Field crop: maize
Growth stage: 2
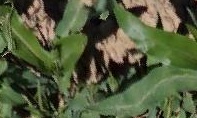
Species: maize